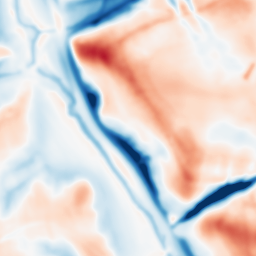
Category: multiscale
Decomposition family: dog_multiscale
Decomposition parameters: sigma_ratio: 1.4
n_scales: 6
base_sigma: 2
Upsampling method: bilinear
Upsampling parameters: scale: 4
Upsampling scale: 4